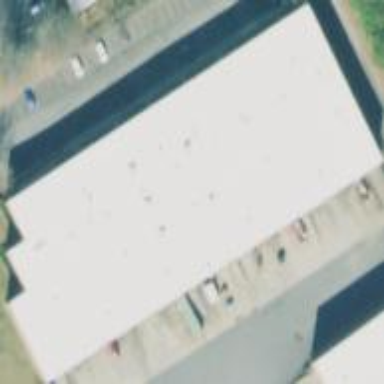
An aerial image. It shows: Warehouse.